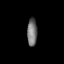
Tissue: prostate
Cell type: Myeloid cells
Senescence score: 0.6886
Nuclear area (px): 270
Mean DAPI intensity: 116.456